Question: I'm trying to run a shell script from a breakpoint in Xcode 4.5 DP 3. I set the breakpoint as such using the Choose button.

However, upon hitting the breakpoint I get the following message:
'''
Error in shell command for breakpoint "(selector name)". The command "/Users/Max/Developer/saveToLog.sh" does not exist.
'''
I've tried to put regular shell commands, like "say test" but Xcode prints the same message (with a different command name, of course). The shell script works fine when I run it from terminal.
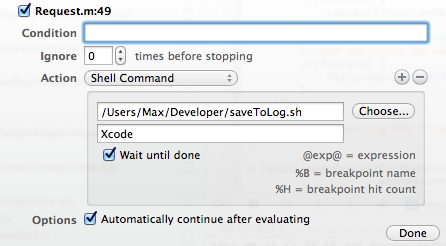
Answer: Ok, first check to make sure you have the shell permissions set correctly. In terminal type:
'''
chmod u+x saveToLog.sh
'''
And I would also locate the shell script inside the project folder (didn't seem to work correctly for me when the script was located on my desktop).
This is the script I tested on:
'''
#!/bin/bash
touch ~/Desktop/ItWorks.txt
echo "This actually works!" > ~/Desktop/ItWorks.txt
'''